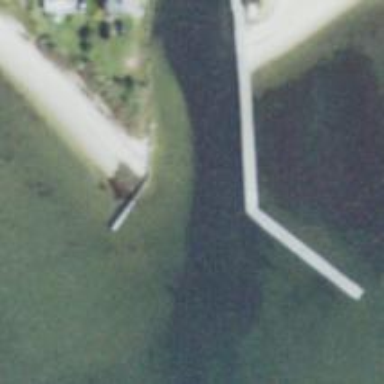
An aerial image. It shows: Pier located along footway.